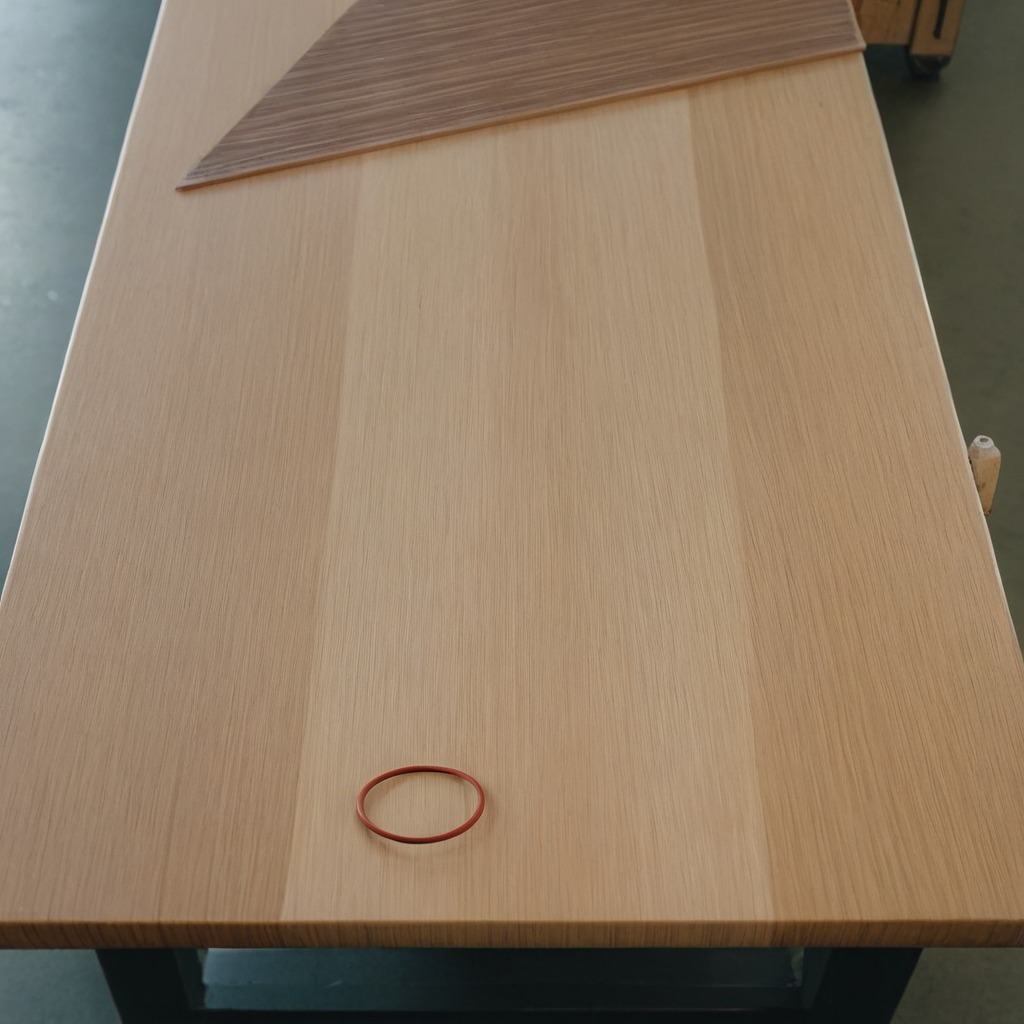
A rubber O-ring is lying on a workbench inside a coastal fishing gear workshop.